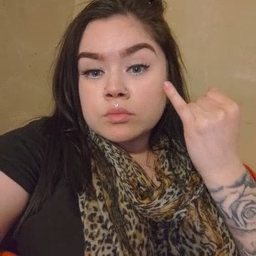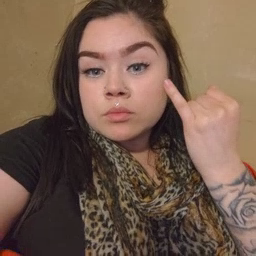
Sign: if